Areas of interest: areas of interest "Cultural Palace"
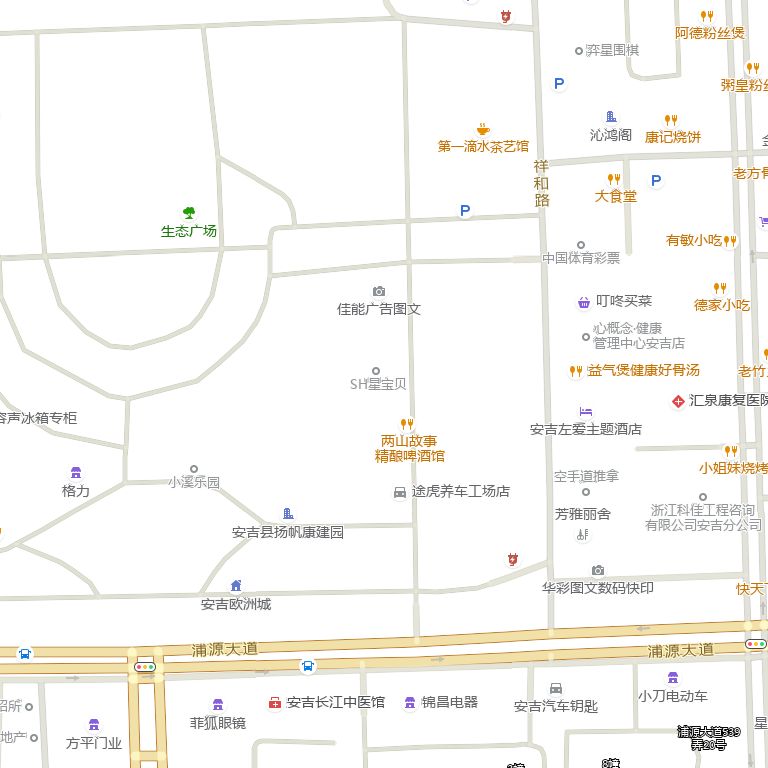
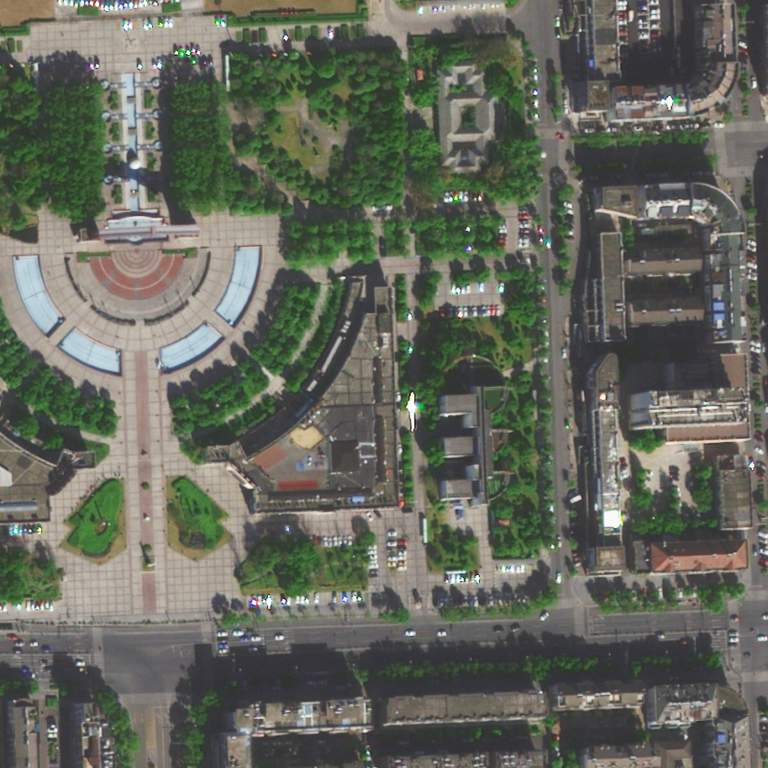